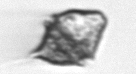
Label: Kryptoperidinium_triquetrum